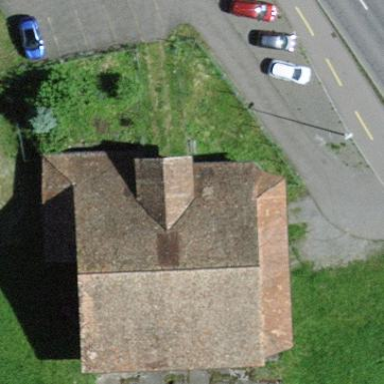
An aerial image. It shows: Rural barn.